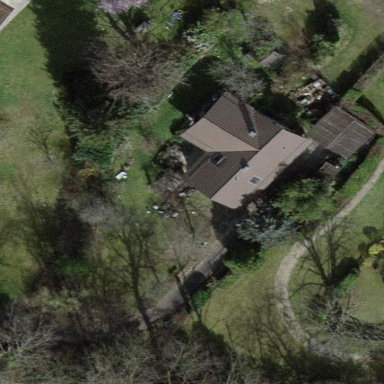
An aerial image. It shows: Garden surrounded by fence.